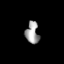
Tissue: prostate
Cell type: Epithelial cells
Senescence score: 0.3405
Nuclear area (px): 277
Mean DAPI intensity: 163.144